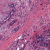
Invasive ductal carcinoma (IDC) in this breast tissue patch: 1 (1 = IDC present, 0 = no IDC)